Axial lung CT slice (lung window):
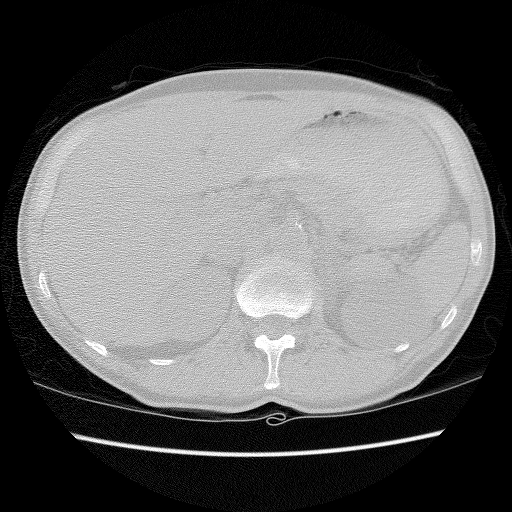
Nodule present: no